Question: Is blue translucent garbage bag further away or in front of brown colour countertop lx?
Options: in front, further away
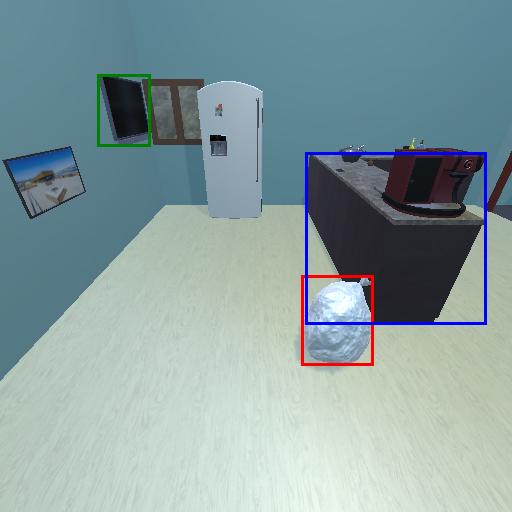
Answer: in front